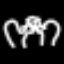
Label: angel